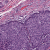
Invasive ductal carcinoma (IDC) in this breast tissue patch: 0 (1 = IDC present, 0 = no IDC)